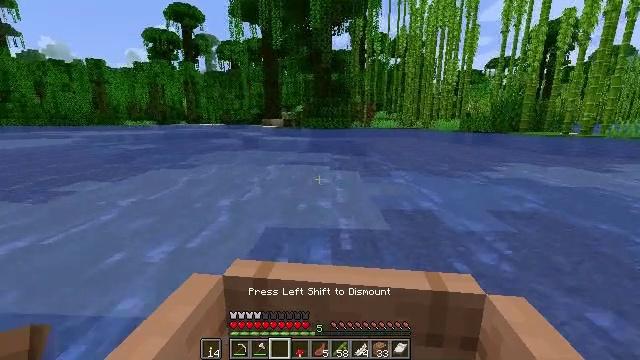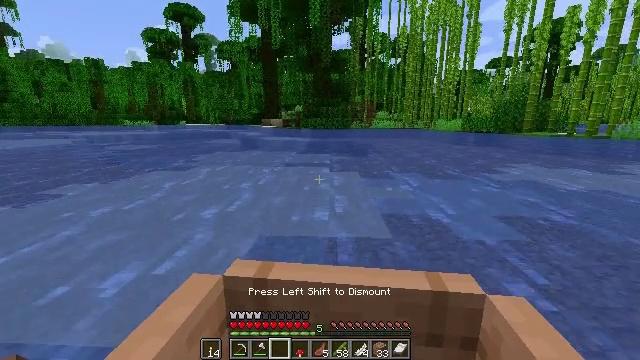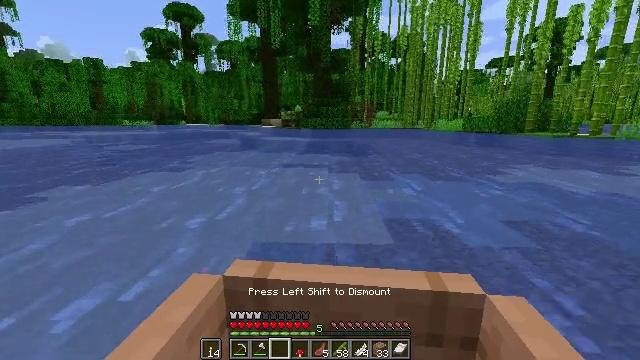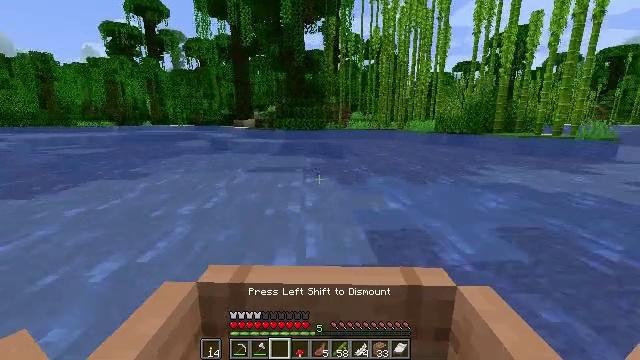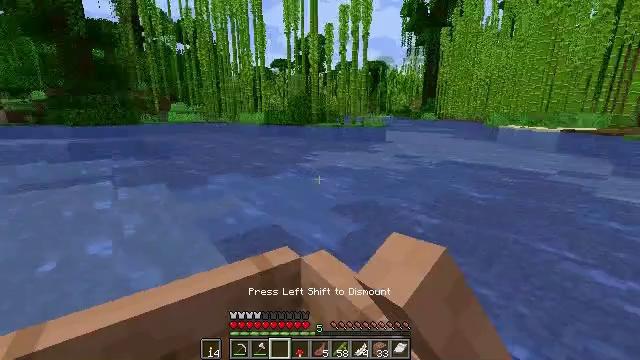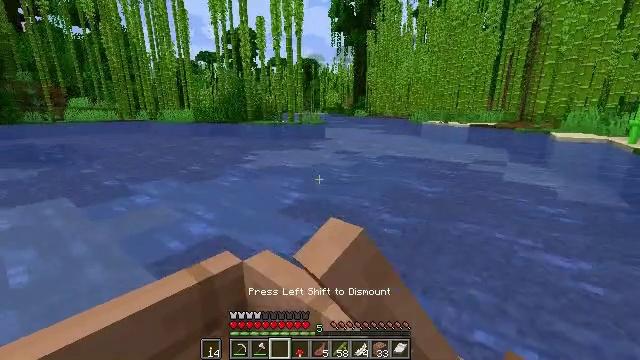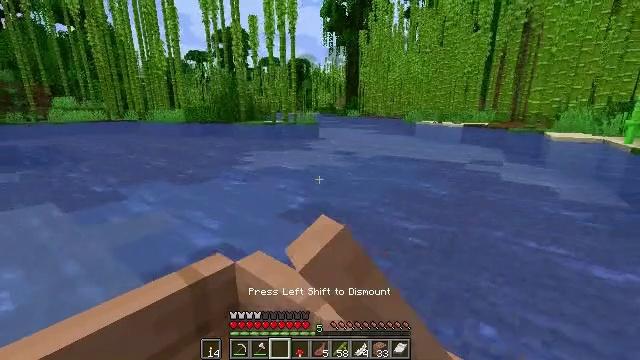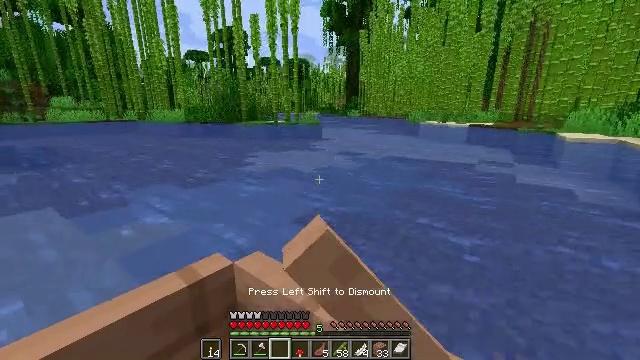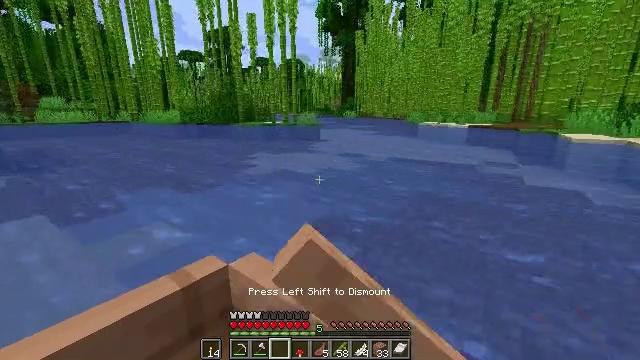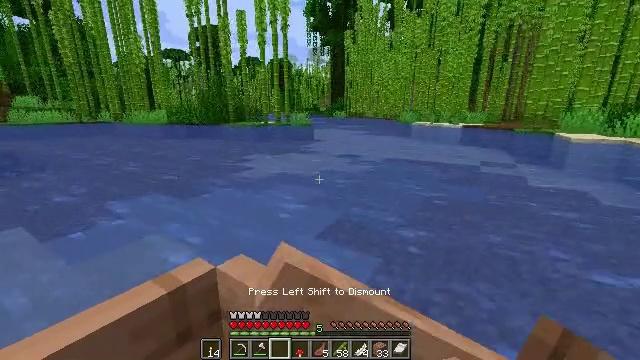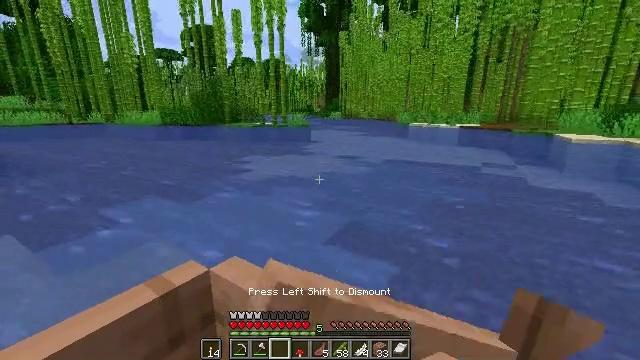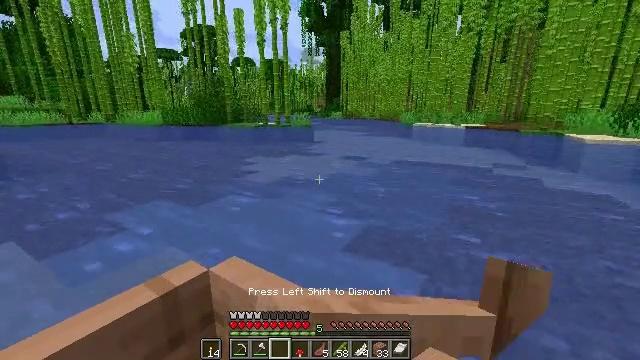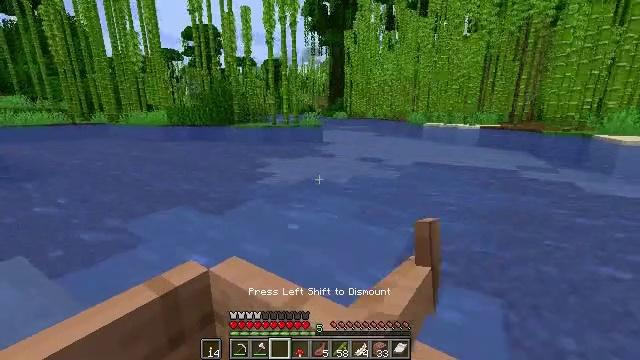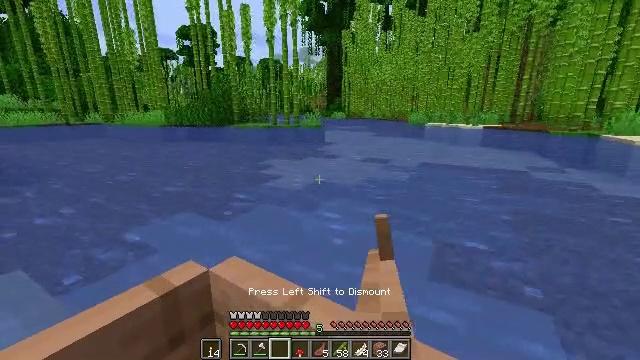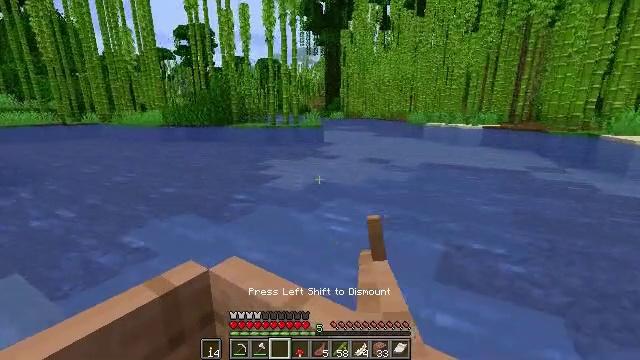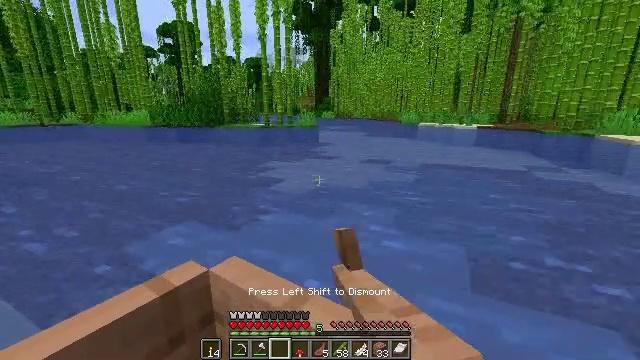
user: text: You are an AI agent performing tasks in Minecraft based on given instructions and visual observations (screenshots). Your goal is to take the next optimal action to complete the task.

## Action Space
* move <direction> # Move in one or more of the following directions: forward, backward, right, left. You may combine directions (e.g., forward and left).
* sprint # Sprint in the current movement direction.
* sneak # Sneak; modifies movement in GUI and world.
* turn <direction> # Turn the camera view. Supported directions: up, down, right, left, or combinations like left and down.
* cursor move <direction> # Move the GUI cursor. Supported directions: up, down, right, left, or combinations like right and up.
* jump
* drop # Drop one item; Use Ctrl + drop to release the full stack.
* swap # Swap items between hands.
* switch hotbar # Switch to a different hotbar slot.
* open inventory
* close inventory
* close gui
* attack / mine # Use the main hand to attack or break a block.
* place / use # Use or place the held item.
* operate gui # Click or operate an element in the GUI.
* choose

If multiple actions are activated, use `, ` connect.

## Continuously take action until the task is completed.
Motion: motion action
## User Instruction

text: Break the sugar cane.
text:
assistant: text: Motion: move forward
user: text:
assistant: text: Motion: move forward
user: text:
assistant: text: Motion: move forward, turn right
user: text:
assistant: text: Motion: move forward, turn right and down
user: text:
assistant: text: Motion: move forward, turn right
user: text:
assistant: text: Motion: move forward, turn right
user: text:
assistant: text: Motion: move forward
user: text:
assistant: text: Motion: move forward, turn right
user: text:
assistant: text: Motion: move forward, turn right
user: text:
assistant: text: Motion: move forward, turn right
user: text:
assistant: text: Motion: move forward
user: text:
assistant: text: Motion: move forward and move right
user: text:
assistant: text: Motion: move forward and move right
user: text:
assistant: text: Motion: move forward and move right
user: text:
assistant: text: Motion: move forward and move right
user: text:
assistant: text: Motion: move forward and move right
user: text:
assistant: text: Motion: move forward and move right
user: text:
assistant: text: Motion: move forward, turn left
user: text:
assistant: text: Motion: move forward, turn left
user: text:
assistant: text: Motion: move forward, turn left
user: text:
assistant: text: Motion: move forward, turn left
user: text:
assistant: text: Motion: move forward, turn left and up
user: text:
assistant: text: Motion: move forward, turn left
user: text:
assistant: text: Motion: move forward, turn left
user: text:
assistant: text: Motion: move forward, turn left
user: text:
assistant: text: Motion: move forward, turn left
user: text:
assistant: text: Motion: move forward
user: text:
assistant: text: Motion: move forward and move left
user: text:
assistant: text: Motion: move forward and move left
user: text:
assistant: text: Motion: move forward and move left